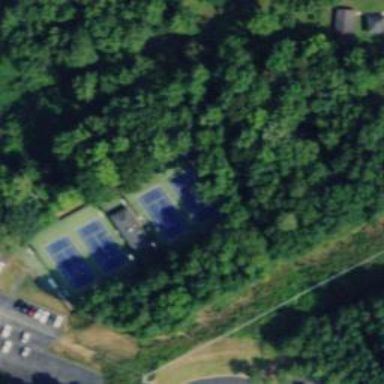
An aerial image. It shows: Tennis court on the leisure land pitch.